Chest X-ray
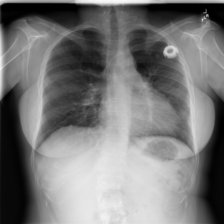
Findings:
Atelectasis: negative
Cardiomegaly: negative
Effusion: negative
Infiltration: negative
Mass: negative
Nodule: negative
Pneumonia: negative
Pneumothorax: negative
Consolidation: negative
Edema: negative
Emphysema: negative
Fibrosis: negative
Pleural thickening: negative
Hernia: negative